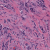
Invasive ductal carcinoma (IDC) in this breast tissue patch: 1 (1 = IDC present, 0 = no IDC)